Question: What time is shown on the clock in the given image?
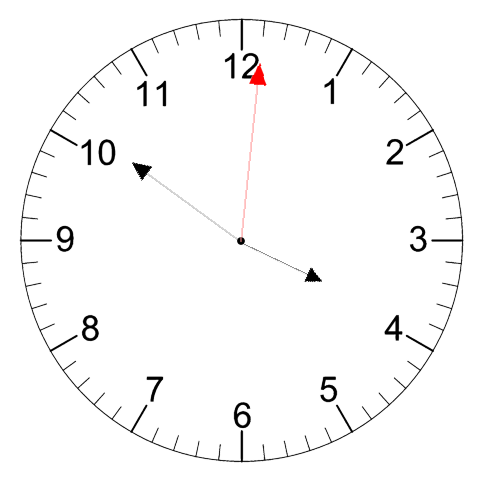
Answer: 03:51:01